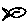
Label: fish